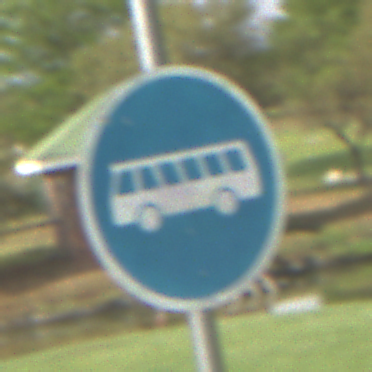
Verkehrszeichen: Busssonderstreifen
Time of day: MorningAfternoon
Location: Outdoor (Nature)
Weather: PartlyCloudy
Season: NotSpecified
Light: Natural